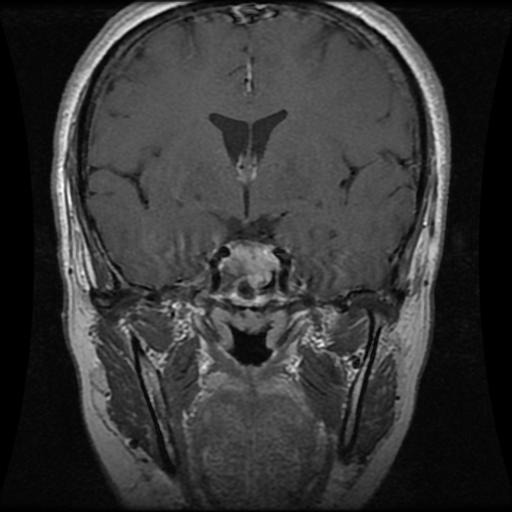
Label: pituitary